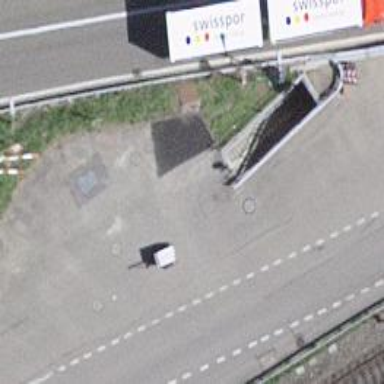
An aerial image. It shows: Steps with asphalt surface and ramp.